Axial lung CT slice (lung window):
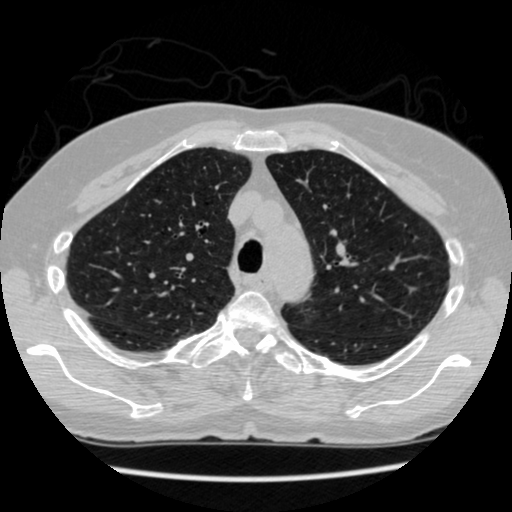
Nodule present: no